Question: How to create a youtube like video preview? That is in youtube, it is showing the preview of the video when we mouseover the progress bar? How to do that kind of preview using ffmpeg or mencoder or is there any other way to do that? Have a look at this image. Please go here for a live preview.
<URL>
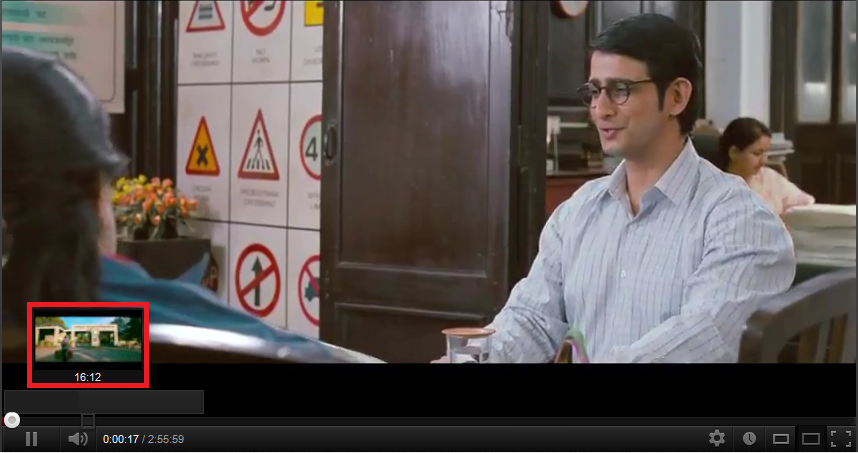
Answer: You can use the <URL> extension. Below is some ancient code that I wrote to choose six thumbnails from a video.
The notable parts are:
'''
$frame = $vid->getFrame(); // pull a frame from the video
$gd = $frame->toGDImage(); // turn the frame into a GD image
imagejpeg($gd, "filename.jpg", 70); // save jpeg of the frame using 70% quality
'''
---
'''
$vid = new ffmpeg_movie ( $fileName );
$frameRate = $vid->getFrameRate ();
$gapSize = max(10,$vid->getDuration()-10) * $frameRate / 6;
$n = 0; $curFrame = 5 * $frameRate;
while ( $n != 6 ) {
$f = $vid->getFrame ( $curFrame );
if ((1==$curFrame && false!==$f) || false !== ($f = $vid->getNextKeyFrame ())) {
$thumbnails [$n] = array (
'path' => "muveethumb-$muveeId-$n.jpg",
'time' => ceil ( ($vid->getFrameNumber () - 1) * 1000 / $frameRate )
);
$gd = $f->toGDImage ();
imagejpeg ( $gd, $targetFolder.$thumbnails [$n] ['path'], 70 );
++ $n;
$curFrame += $gapSize;
} elseif ($n > 0) {
while ( $n != 6 ) {
$thumbnails [] = $thumbnails [$n - 1];
++ $n;
}
} else {
if ($curFrame!=1) {
// attempt to get first frame as a last resort
$curFrame = 1;
} else {
// unless we already tried that
throw new Exception ( "Could not create thumbnails" );
}
}
}
'''